Field crop: maize
Growth stage: 2
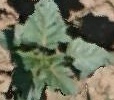
Species: datura